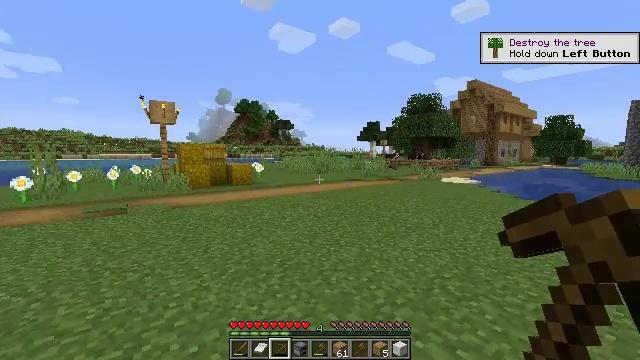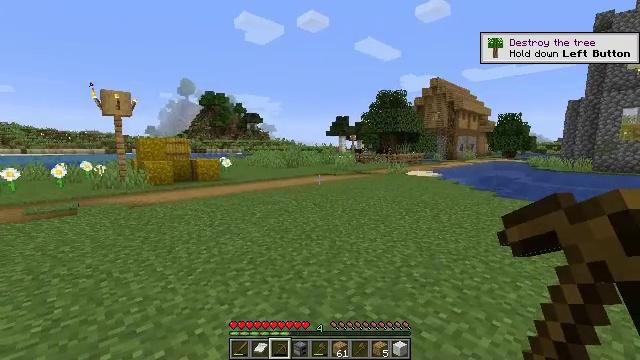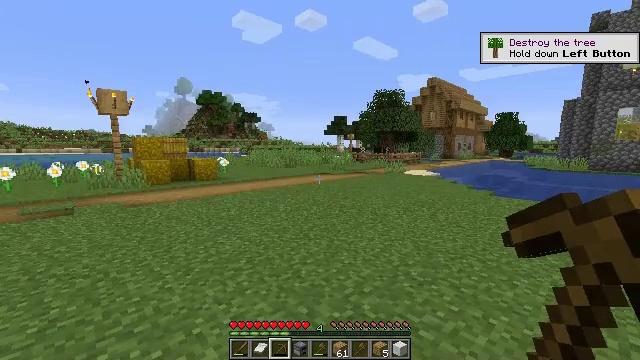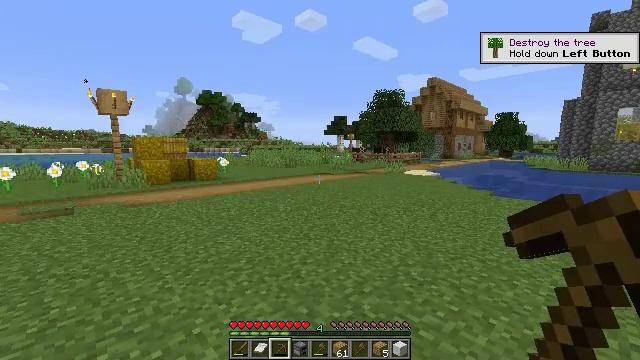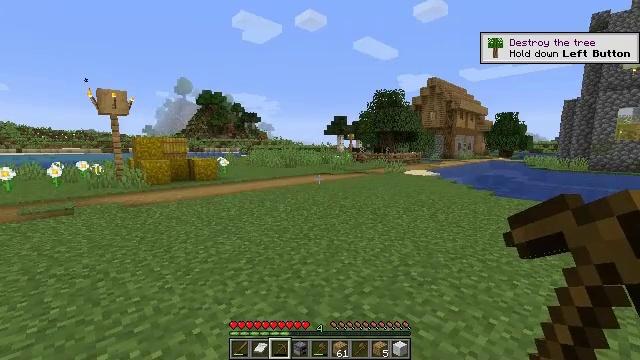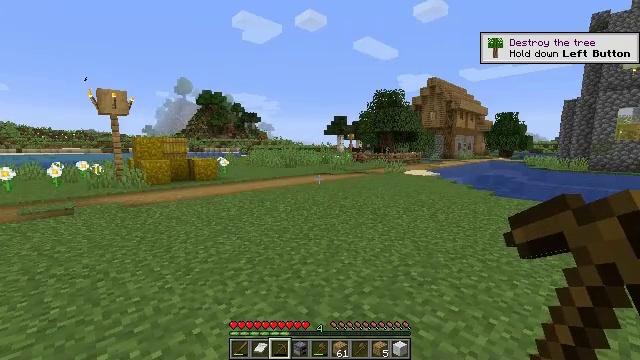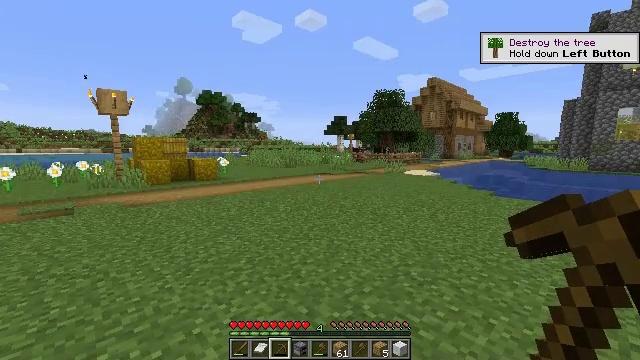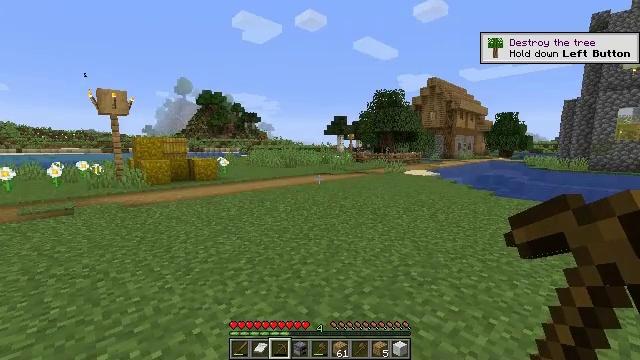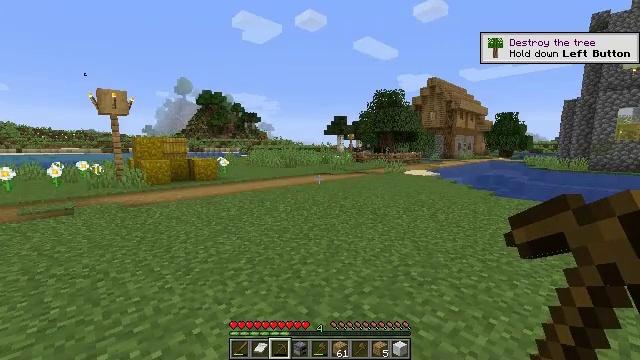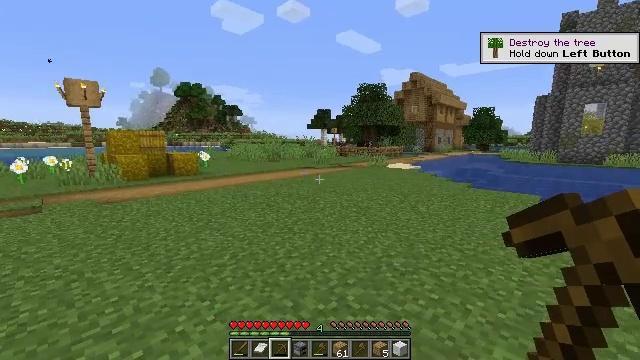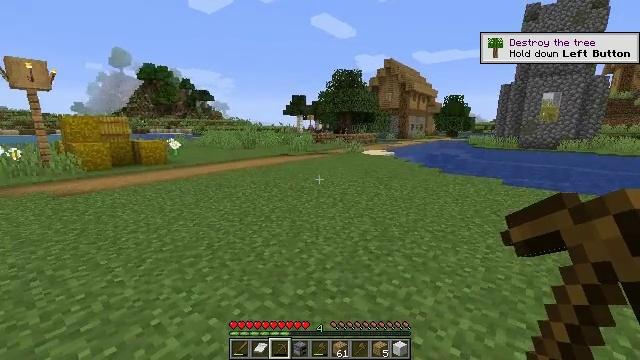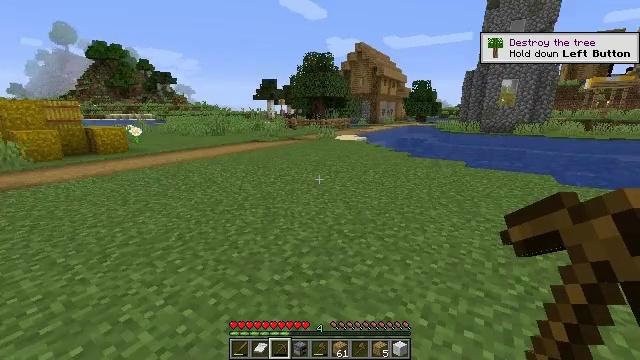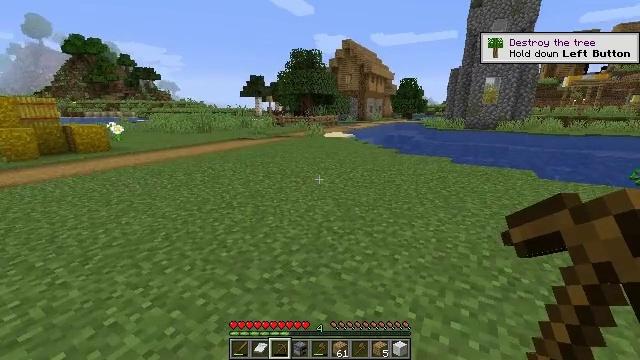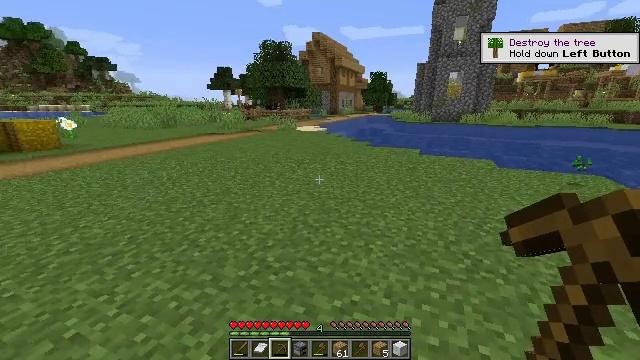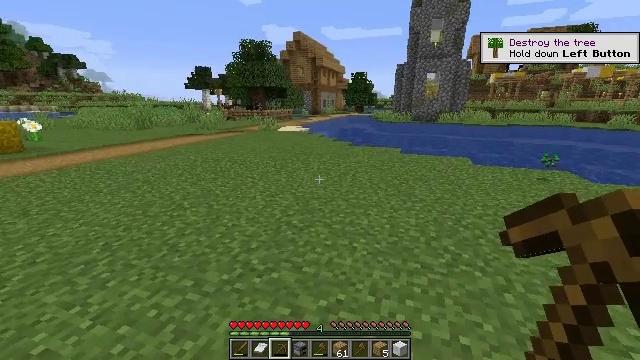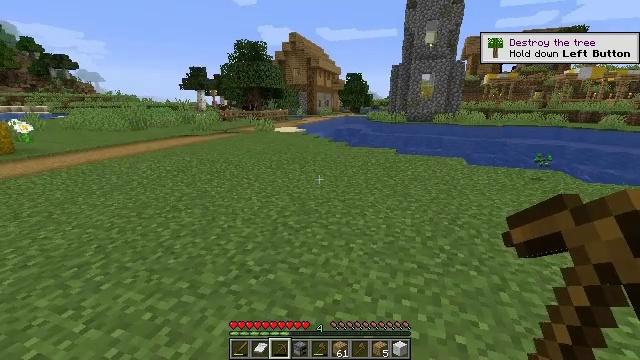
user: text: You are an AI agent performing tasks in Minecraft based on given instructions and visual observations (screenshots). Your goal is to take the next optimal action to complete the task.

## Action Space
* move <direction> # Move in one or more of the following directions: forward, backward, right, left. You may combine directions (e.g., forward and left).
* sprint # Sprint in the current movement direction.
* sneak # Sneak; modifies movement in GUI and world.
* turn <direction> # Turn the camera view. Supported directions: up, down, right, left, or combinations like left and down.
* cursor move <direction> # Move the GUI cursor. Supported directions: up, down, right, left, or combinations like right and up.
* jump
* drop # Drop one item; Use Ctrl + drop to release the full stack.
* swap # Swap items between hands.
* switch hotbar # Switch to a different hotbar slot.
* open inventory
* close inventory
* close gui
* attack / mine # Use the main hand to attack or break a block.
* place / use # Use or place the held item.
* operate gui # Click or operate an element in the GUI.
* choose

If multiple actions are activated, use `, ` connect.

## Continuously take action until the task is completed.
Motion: motion action
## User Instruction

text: Collect oxeye daisy from the ground.
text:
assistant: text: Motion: turn right and down
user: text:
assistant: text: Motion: no_op
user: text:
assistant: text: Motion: no_op
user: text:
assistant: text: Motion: no_op
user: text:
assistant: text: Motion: no_op
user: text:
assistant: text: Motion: no_op
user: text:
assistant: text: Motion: no_op
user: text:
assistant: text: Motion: no_op
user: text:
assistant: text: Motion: turn right and down
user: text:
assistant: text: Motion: turn right and down
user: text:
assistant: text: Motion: turn right and down
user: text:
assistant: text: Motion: turn right
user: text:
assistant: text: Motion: turn right and down
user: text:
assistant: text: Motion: turn right
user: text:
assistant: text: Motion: no_op
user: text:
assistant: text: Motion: no_op
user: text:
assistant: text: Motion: no_op
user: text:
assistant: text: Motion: no_op
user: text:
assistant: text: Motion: no_op
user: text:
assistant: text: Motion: no_op
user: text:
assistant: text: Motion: no_op
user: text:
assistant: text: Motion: no_op
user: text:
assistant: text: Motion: turn left
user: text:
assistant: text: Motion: turn left
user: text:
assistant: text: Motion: turn left
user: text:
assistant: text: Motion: turn left
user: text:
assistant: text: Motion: turn left
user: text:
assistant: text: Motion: no_op
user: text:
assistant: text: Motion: no_op
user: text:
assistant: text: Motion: no_op